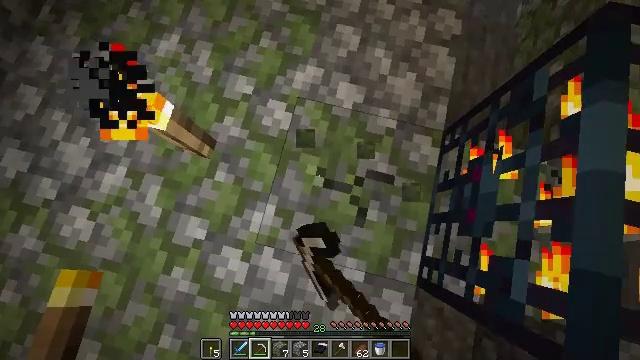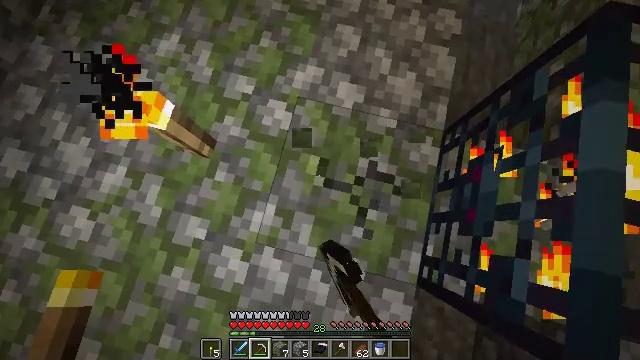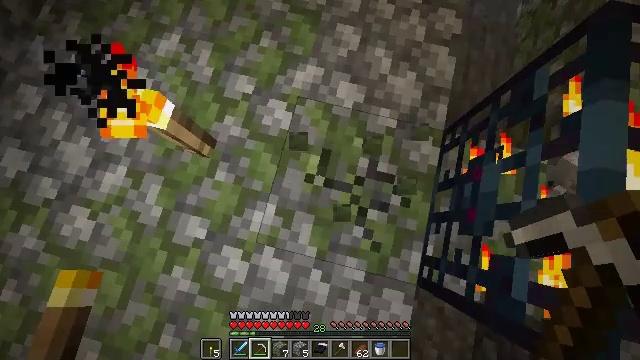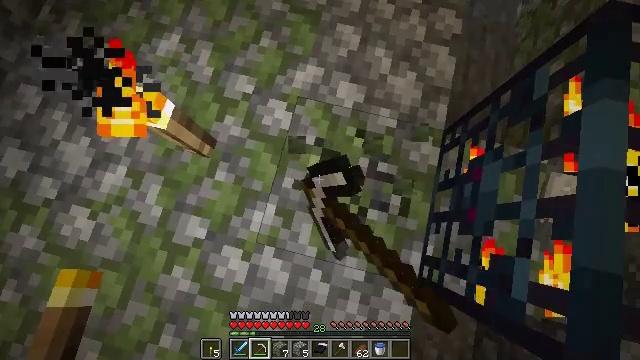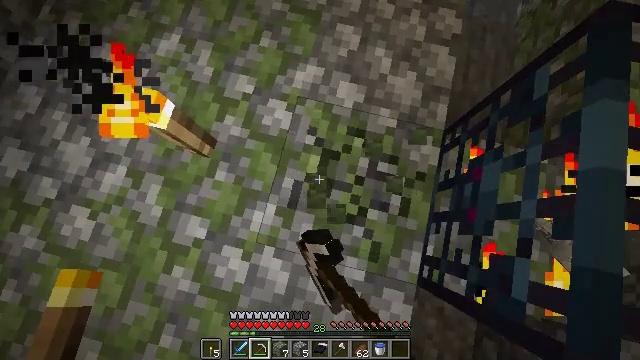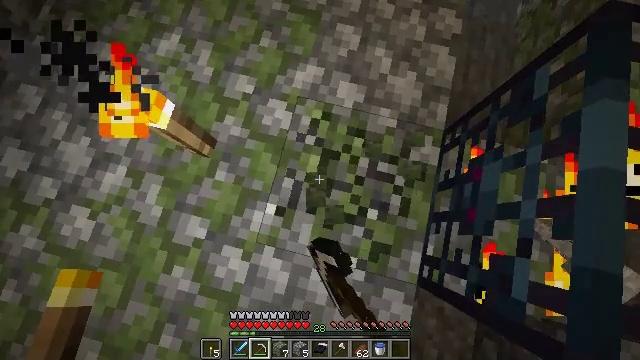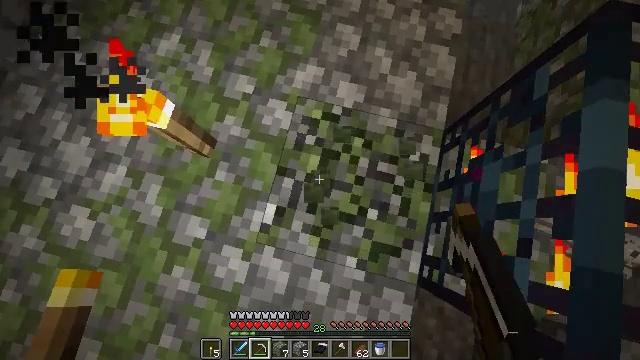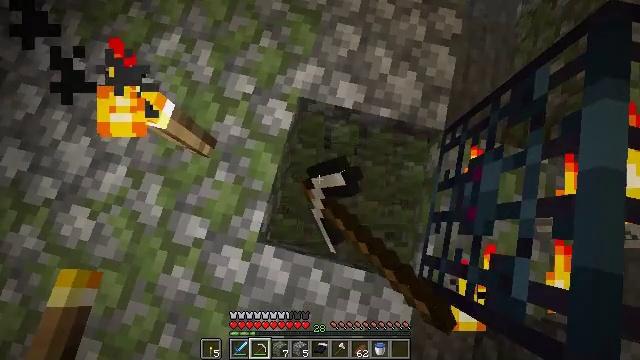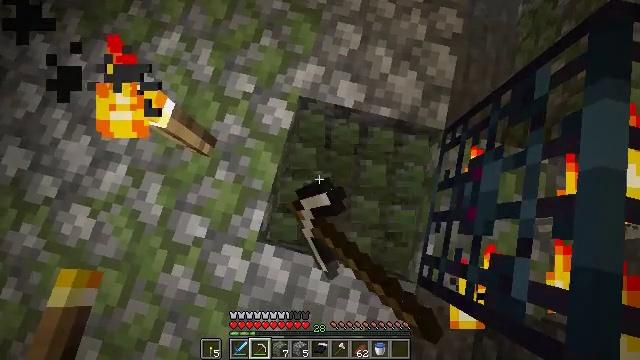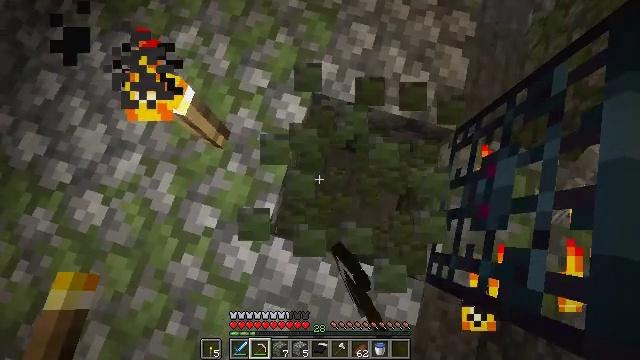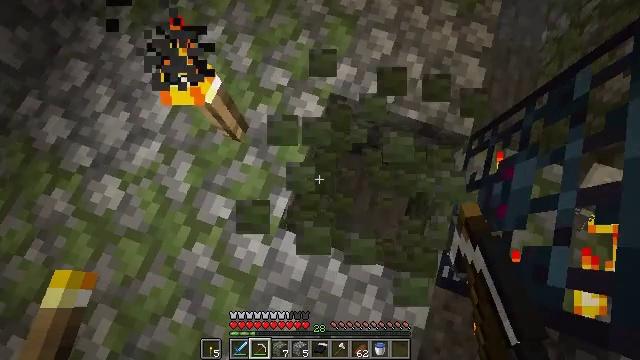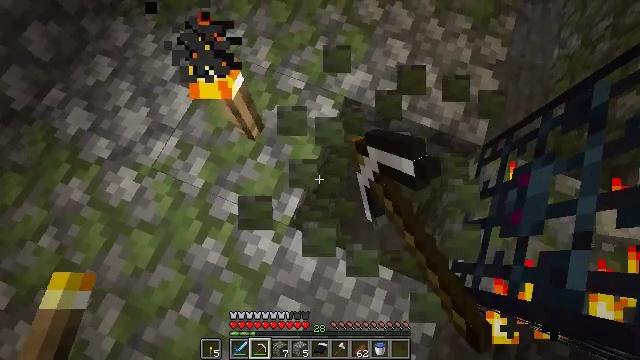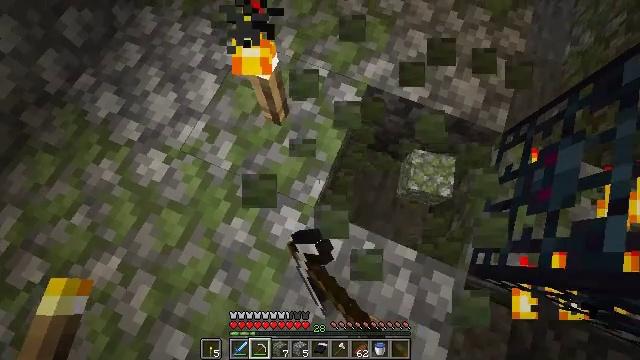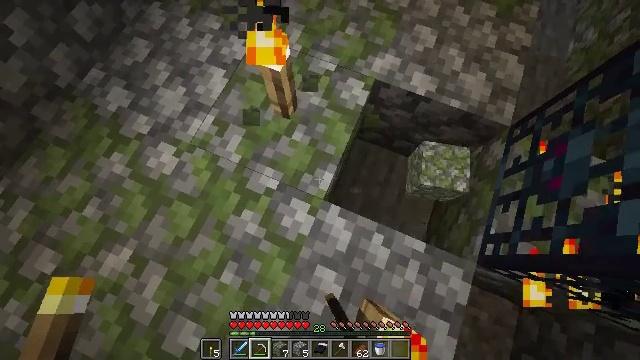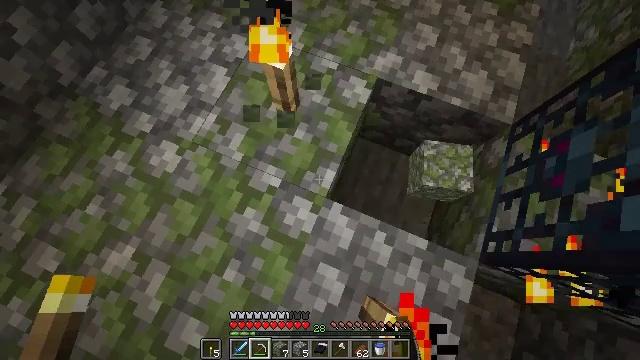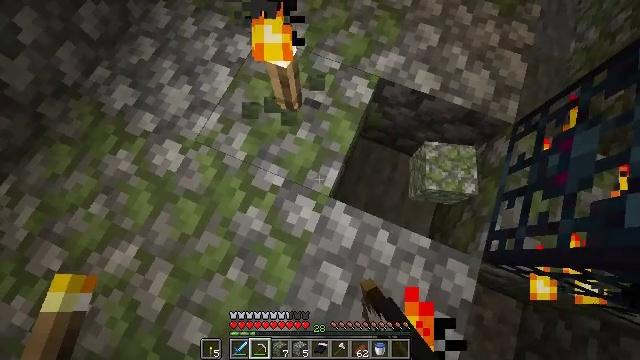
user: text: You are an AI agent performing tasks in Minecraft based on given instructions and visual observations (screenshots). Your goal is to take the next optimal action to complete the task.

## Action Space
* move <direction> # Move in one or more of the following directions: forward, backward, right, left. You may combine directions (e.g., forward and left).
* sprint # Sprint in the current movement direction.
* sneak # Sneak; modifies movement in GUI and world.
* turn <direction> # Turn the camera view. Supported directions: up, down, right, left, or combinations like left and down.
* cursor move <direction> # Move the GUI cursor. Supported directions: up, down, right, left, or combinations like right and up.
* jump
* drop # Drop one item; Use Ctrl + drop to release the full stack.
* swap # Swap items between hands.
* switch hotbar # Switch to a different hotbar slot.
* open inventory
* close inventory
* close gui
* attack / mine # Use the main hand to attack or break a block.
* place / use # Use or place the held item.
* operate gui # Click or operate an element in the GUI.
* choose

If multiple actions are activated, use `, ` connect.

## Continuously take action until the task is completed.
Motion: motion action
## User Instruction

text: Extract mossy cobblestone using a pickaxe.
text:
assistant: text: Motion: attack / mine
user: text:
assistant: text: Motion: attack / mine
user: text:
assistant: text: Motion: attack / mine
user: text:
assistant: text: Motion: attack / mine
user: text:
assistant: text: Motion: attack / mine
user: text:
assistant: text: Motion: attack / mine
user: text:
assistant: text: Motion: attack / mine
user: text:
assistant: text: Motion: attack / mine
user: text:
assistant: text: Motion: move back and move left, turn left and up, attack / mine
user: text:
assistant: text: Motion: move back and move left, turn left and up, attack / mine
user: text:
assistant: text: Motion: move back and move left, turn left and up, attack / mine
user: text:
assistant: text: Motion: attack / mine
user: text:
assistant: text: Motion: attack / mine
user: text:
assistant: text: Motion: attack / mine
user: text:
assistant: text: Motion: attack / mine
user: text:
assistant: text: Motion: attack / mine
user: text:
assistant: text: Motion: attack / mine
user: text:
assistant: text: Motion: turn up, attack / mine
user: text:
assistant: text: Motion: attack / mine
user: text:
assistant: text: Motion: attack / mine
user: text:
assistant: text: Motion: attack / mine
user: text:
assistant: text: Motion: attack / mine
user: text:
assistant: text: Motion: attack / mine
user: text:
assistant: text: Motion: attack / mine
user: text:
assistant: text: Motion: attack / mine
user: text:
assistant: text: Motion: attack / mine
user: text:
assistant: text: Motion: turn up, attack / mine
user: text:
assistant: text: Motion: no_op